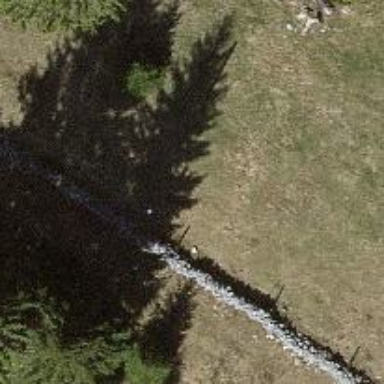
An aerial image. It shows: Power pole.